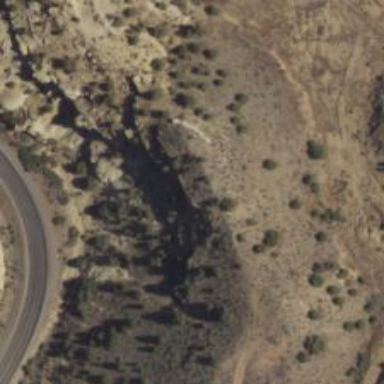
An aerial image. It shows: Cliff in nature.